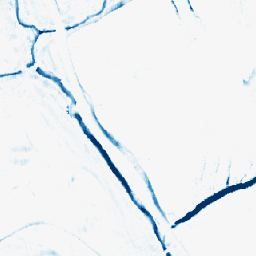
Category: morphological
Decomposition family: morphological_rect
Decomposition parameters: operation: closing
width: 5
height: 10
Upsampling method: nearest
Upsampling parameters: scale: 4
Upsampling scale: 4